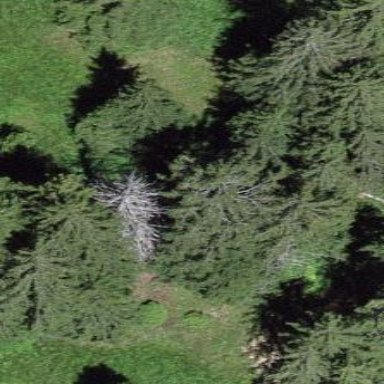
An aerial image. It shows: Forest area.